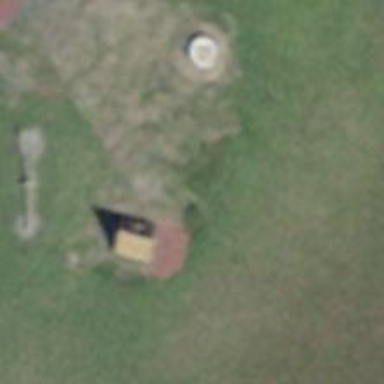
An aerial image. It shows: Playground with playhouse.